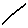
Label: line